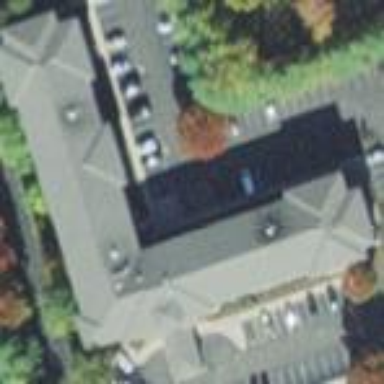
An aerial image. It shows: Hotel building.